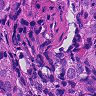
Metastatic tissue present: yes